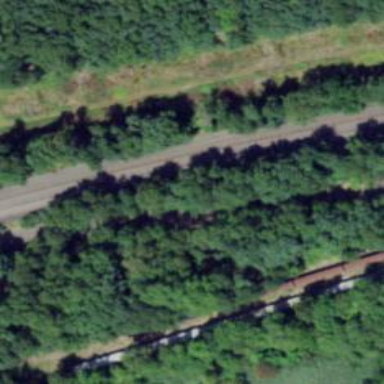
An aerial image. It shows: Railway siding for service.